Field crop: maize
Growth stage: 2
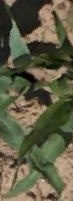
Species: maize